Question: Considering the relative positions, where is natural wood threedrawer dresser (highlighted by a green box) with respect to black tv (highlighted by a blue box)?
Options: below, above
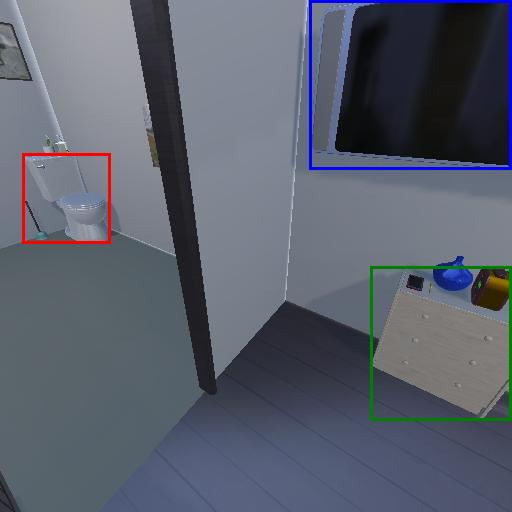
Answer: below